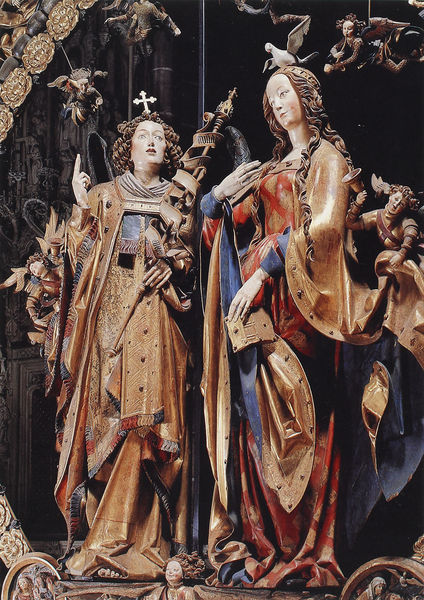
Titel: Englischer Gruß
Künstler: Veit Stoß
Standort: Nürnberg, St. Lorenz (EU - D - B)
Schlagwörter: hand, umhang, busen, finger, holz, blick, taube, kirche, gold, haare, locken, engel, figuren, zeigefinger, barfuss, buch, kreuz, schnitzerei, skulpturen, glocke, statuen, heilige, maria, geschnitzt, schnitzen